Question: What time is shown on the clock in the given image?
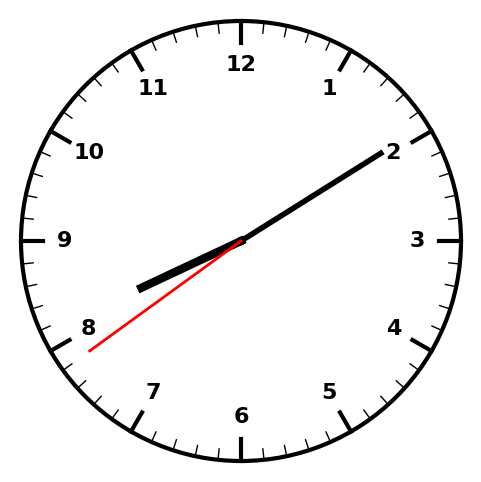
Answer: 08:09:39